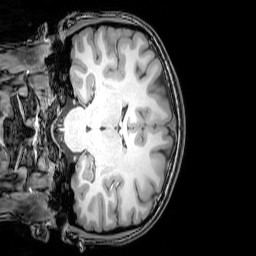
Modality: T1w
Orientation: coronal
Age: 21
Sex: female
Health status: healthy
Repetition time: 0.081 s
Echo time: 0.037 s